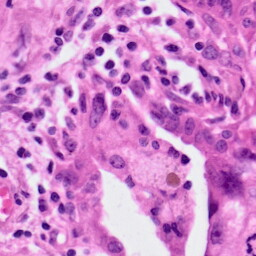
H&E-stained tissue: Lung